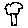
Label: tree